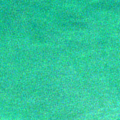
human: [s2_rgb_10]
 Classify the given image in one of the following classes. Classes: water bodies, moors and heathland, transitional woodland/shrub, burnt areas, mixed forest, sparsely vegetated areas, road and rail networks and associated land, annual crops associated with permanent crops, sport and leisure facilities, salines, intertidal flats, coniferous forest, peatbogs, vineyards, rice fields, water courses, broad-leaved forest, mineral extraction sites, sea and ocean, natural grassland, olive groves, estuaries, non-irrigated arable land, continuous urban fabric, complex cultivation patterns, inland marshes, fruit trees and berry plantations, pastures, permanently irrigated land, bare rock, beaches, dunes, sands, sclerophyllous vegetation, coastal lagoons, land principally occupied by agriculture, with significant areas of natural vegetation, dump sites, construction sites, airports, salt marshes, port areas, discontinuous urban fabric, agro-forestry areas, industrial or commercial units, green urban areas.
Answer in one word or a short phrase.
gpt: sea and ocean